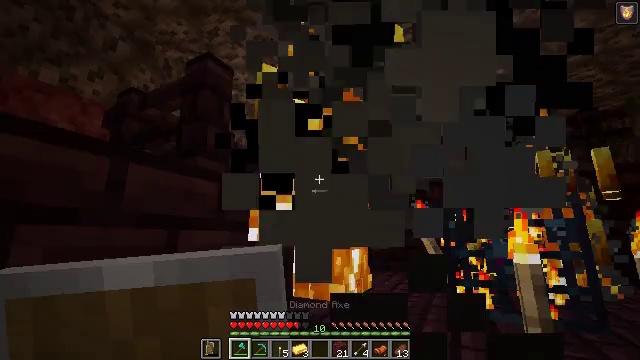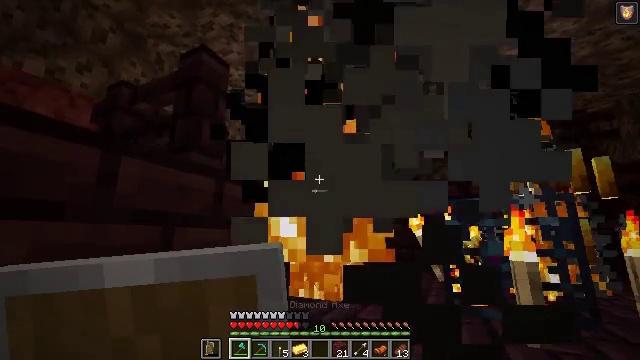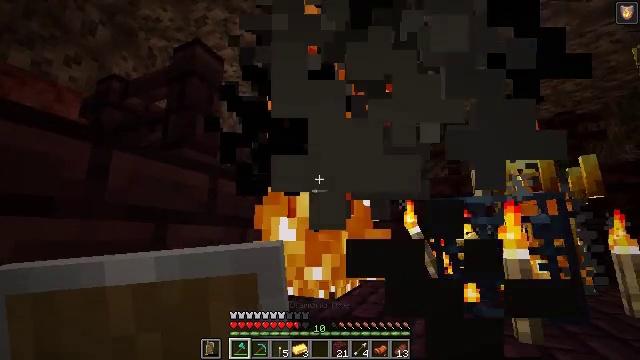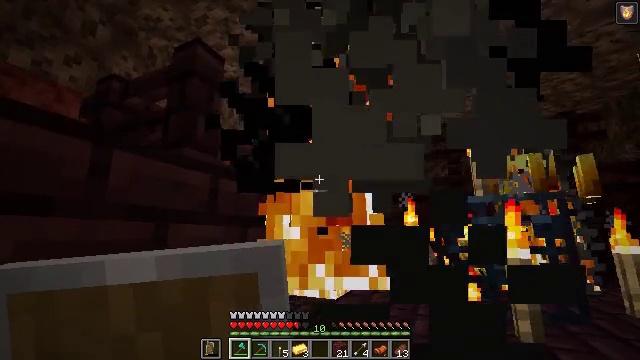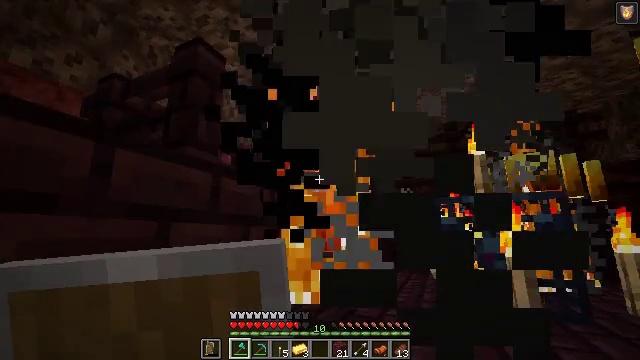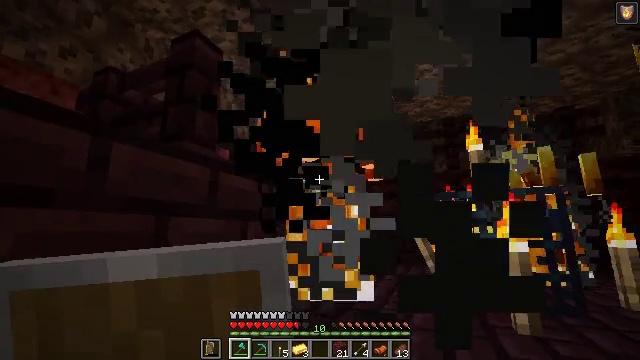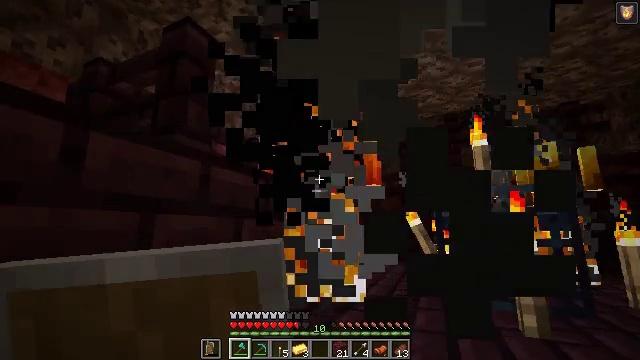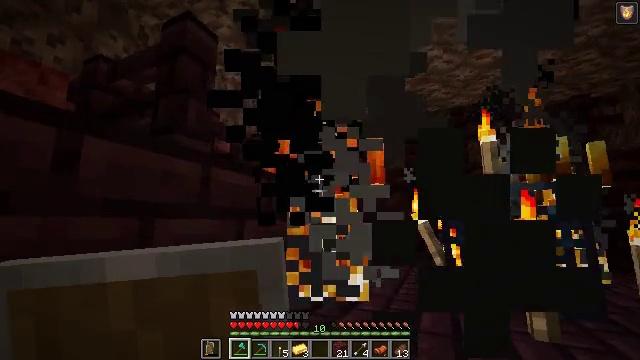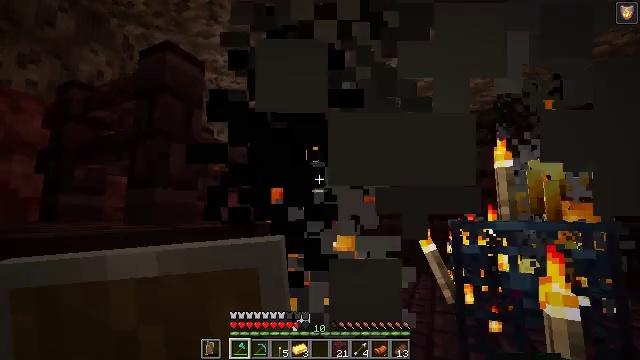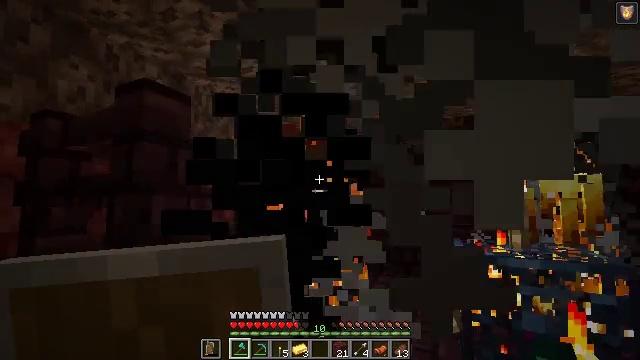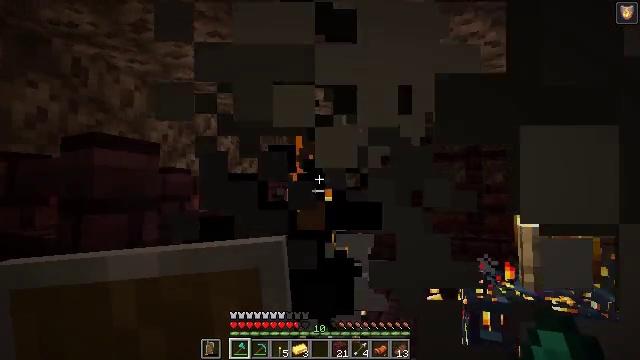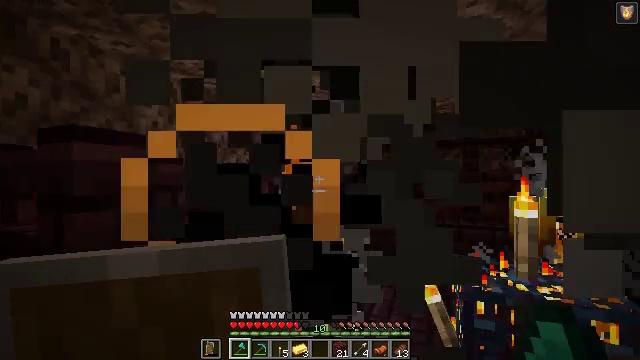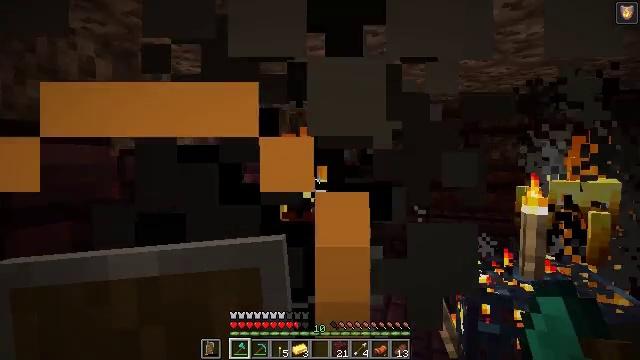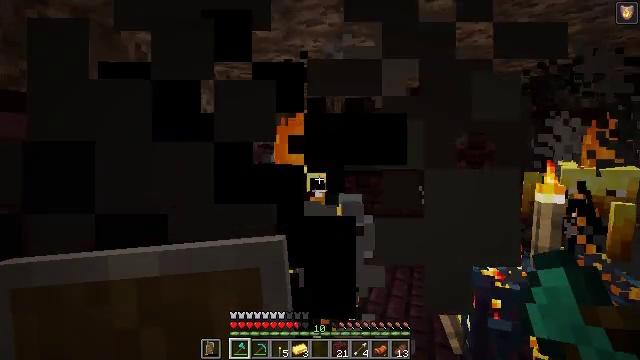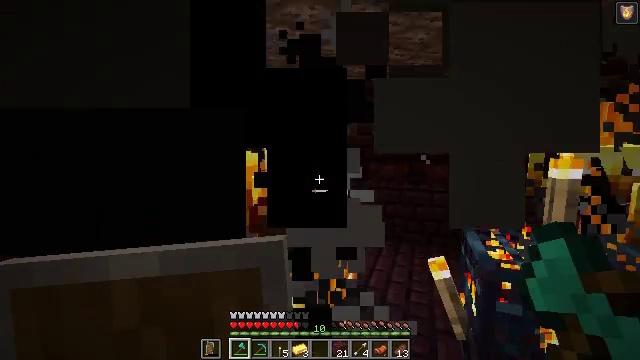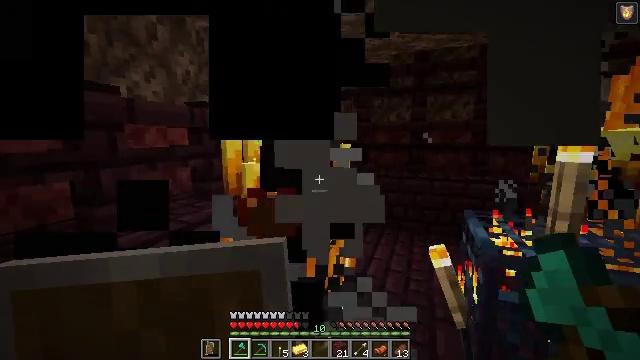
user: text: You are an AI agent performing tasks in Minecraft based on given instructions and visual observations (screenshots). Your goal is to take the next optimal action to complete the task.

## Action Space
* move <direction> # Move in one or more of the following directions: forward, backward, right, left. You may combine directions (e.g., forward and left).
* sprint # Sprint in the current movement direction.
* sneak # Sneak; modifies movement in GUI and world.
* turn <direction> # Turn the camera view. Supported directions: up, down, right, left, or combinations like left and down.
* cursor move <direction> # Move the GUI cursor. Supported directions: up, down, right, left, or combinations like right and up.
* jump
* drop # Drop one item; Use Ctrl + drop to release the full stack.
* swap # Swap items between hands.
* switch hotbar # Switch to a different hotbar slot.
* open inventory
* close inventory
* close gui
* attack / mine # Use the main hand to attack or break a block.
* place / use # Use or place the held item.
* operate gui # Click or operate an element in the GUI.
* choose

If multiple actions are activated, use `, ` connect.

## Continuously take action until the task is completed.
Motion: motion action
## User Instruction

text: Hunt a blaze.
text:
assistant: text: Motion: turn right
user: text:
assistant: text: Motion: turn right
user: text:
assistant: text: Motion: no_op
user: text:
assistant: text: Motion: no_op
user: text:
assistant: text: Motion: turn down
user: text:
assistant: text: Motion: move forward
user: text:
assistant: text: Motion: move forward, turn down, jump
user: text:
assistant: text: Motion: move forward, turn down, jump
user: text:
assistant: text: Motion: move forward, turn down, jump
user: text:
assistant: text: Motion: move forward, turn right and down, jump
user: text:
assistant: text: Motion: move forward, turn down
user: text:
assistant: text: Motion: move forward and move right, turn down
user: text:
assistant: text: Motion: move forward and move right, turn down
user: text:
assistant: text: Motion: move forward and move right, turn down
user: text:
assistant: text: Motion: move forward, turn down, attack / mine
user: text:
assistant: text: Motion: move forward, attack / mine
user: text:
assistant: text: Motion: move forward, attack / mine
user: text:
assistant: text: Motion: no_op
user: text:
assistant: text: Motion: no_op
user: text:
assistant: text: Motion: no_op